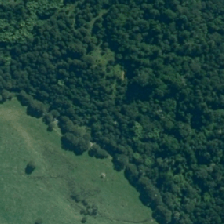
Land cover: manuka_kanuka